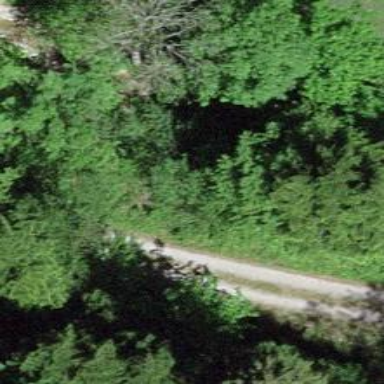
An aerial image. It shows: Culvert tunnel.